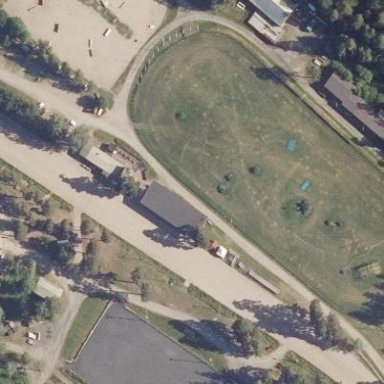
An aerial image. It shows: Equestrian pitch for leisure land sports.